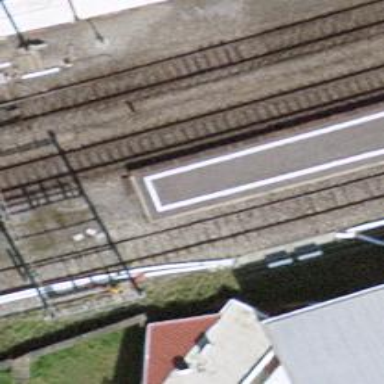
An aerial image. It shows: Single railway track with electrified contact line.